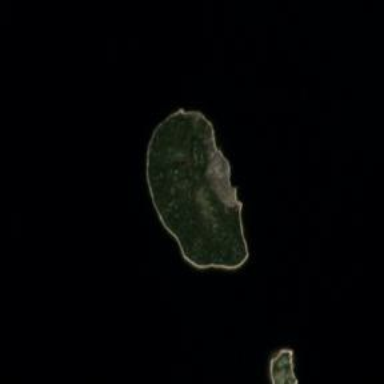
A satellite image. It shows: Island in natural setting.